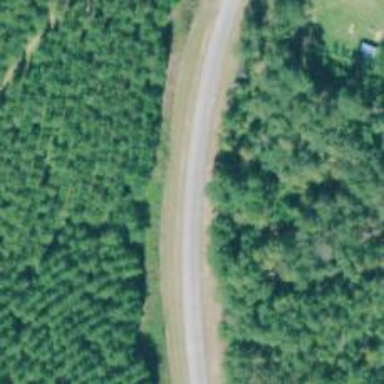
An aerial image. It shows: Tertiary road.